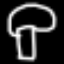
Label: mushroom